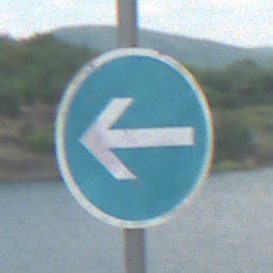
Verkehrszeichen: VorgeschriebeneFahrtrichtungHierLinks
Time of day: MorningAfternoon
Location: Outdoor (Nature)
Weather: PartlyCloudy
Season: NotSpecified
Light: Natural